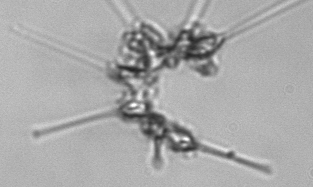
Label: Asterionellopsis_glacialis